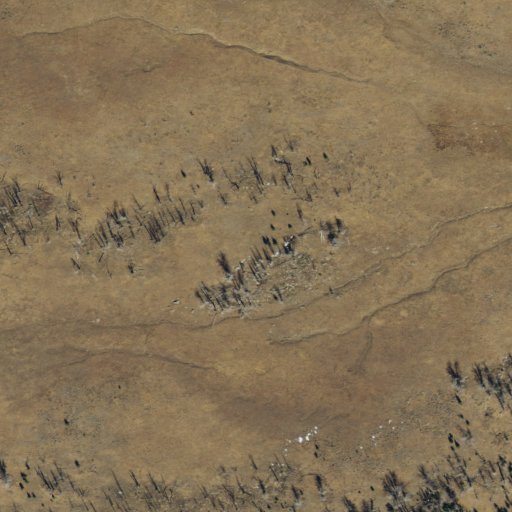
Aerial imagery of plain(s) in Idaho named Mule Meadows containing shrub and grassland